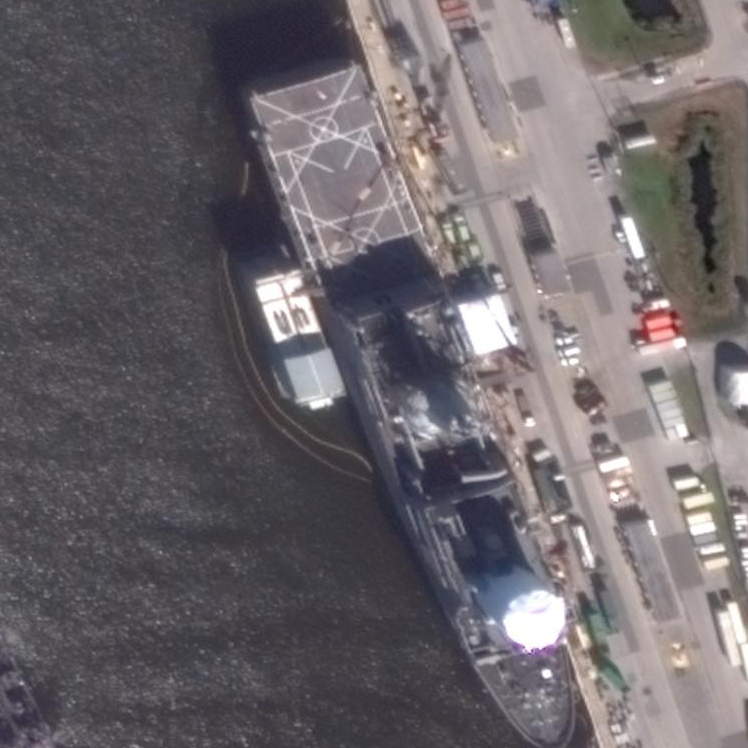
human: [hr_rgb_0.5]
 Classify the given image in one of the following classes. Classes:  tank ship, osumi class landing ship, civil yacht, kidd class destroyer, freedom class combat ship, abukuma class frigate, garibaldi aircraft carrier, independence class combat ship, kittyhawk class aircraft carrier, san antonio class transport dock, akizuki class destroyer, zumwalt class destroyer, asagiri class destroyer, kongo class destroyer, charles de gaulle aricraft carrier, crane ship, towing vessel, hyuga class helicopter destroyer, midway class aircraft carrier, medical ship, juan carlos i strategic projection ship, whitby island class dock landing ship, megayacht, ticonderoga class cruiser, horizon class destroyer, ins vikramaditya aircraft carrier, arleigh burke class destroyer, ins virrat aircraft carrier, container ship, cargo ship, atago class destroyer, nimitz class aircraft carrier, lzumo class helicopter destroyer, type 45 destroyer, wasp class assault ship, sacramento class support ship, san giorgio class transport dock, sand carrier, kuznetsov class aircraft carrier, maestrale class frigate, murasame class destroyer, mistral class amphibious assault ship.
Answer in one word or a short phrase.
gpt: San Antonio class transport dock